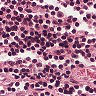
Metastatic tissue present: no